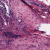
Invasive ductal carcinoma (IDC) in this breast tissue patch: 1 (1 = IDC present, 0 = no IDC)